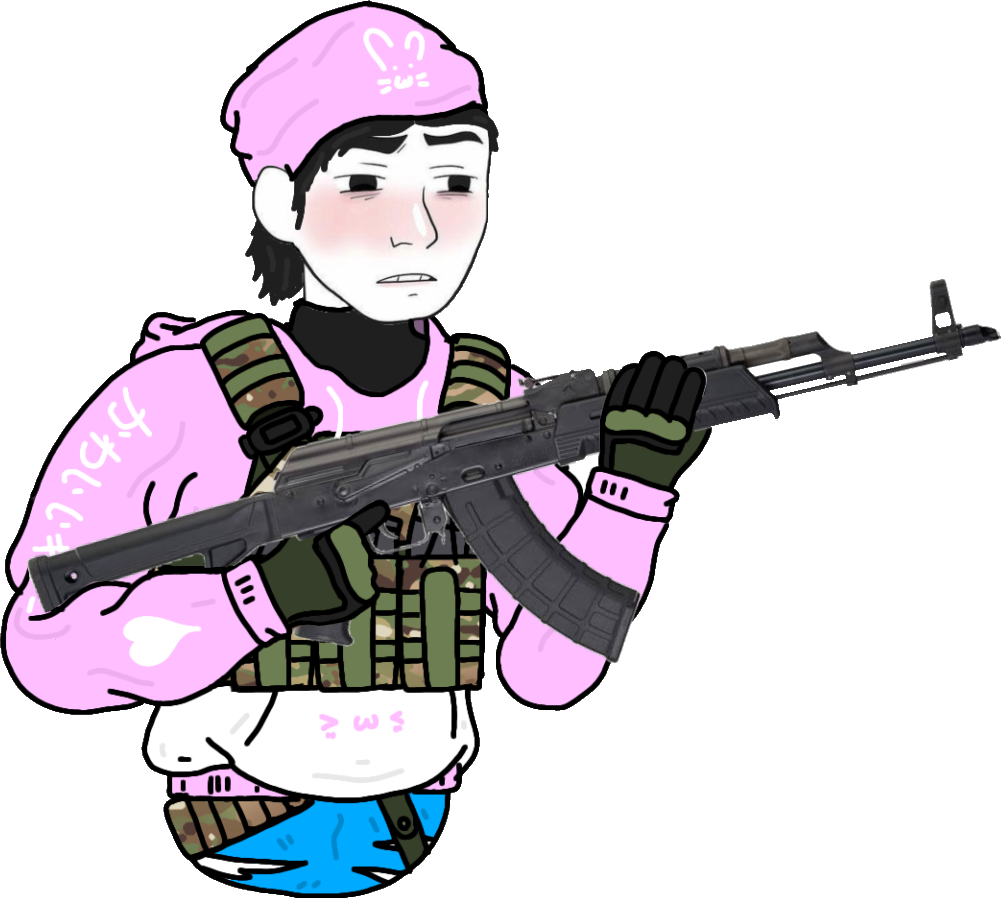
Label: 5_unsorted